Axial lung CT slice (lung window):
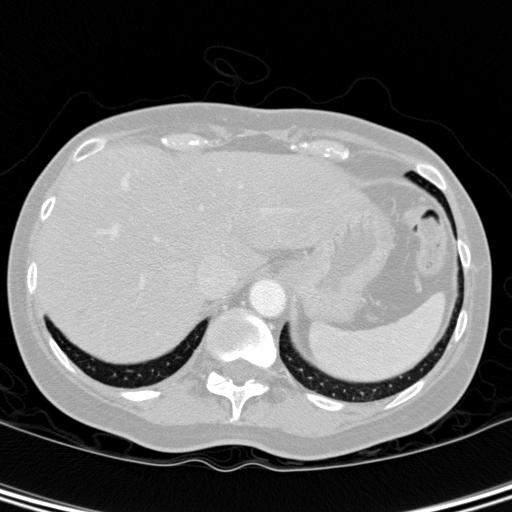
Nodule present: no